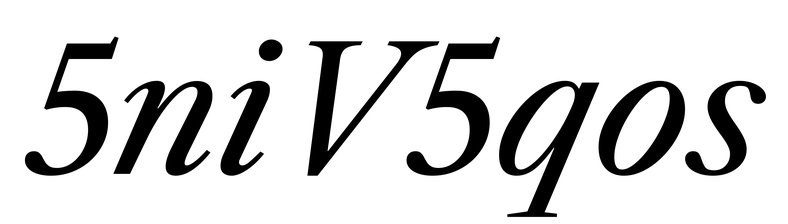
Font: LibreCaslonText-Italic_Italic